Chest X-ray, PA view. Patient: 34 years old, sex F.
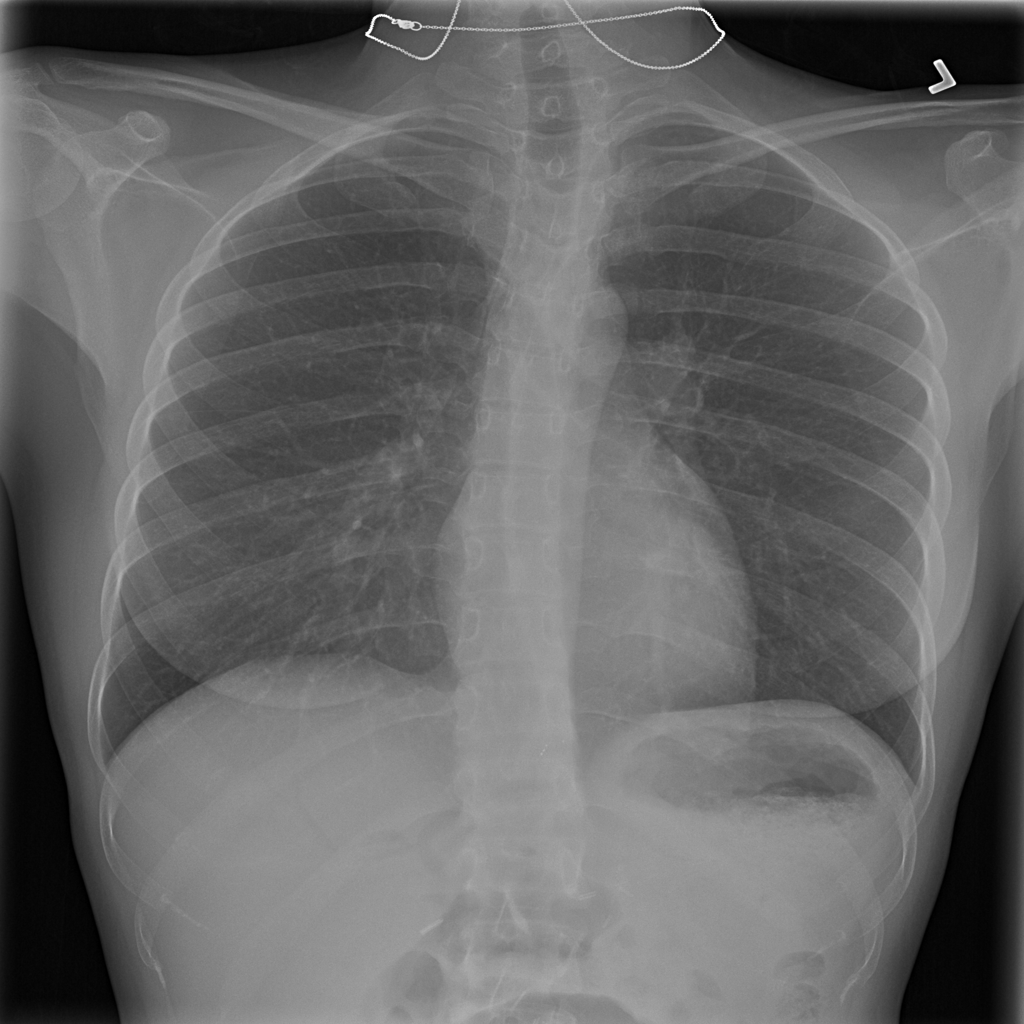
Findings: No Finding